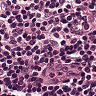
Metastatic tissue present: no